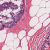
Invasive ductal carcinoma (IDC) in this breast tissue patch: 0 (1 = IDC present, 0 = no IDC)